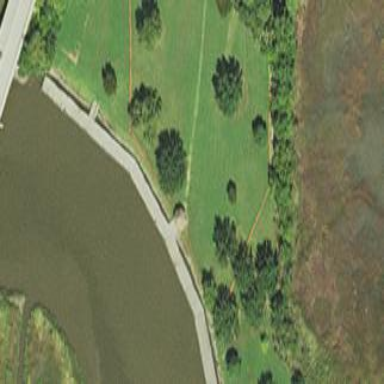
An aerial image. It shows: Pier located along footway.